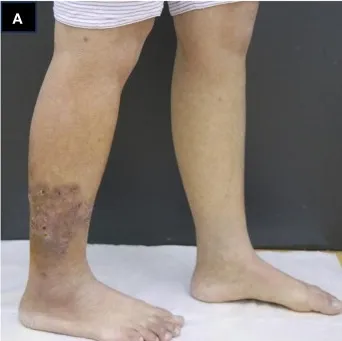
Clinical presentation of the patient. (A, B) infiltrated dark red plaques distributed across the right lower extremity, overlaying discrete circular superficial ulcers characterized by a lack of exudation.
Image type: radiology (ct)